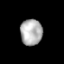
Tissue: lung
Cell type: Endothelial cells
Senescence score: 0.5673
Nuclear area (px): 563
Mean DAPI intensity: 176.87